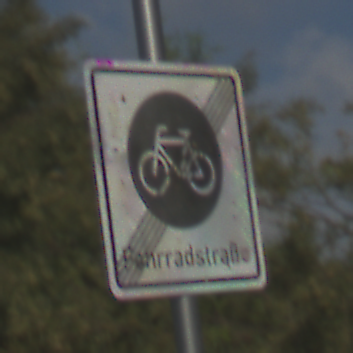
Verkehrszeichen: EndeFahrradstrasse
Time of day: MorningAfternoon
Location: Outdoor (Nature)
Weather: PartlyCloudy
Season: NotSpecified
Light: Natural